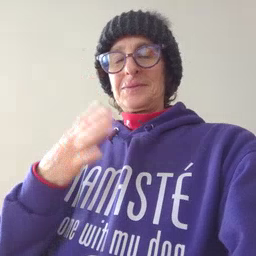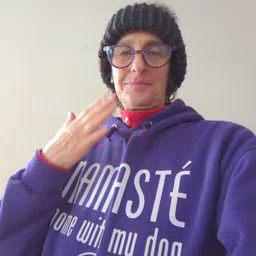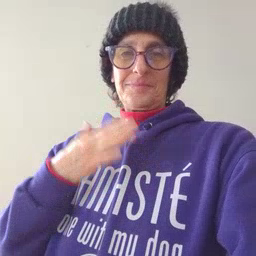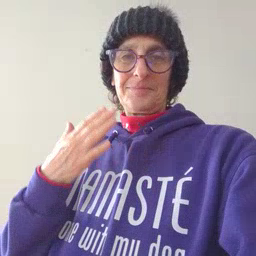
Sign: happy